Question: I am working with a friend on a little port from the bukkit plugin WorldEdit to the minecraft pocket edition. The scripts are in JavaScript (so forget jQuery).
I was testing my theoretical calculations to check if I can calculate the height of c (hc) if I know the length of a and the beta angle.

Example data:
a: 20 cm
beta: 40deg
Formula to calculate hc:
'''
sin(40)*20
'''
Result:
'''
12.<PHONE>
'''
I tested the formula at Chrome and IE and I got
'''
14.902263209586957
'''
Am I doing something wrong or has my calculator/pc problems?
Greetings
miny
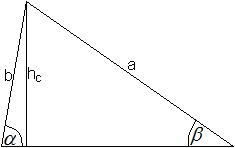
Answer: There are different ways of representing angles (degrees or radians). In your calculation you are using degrees, but the function 'sin' expects radians. So you need to convert degrees to radians.
'''
function degToRad(deg) {
return deg * Math.PI / 180;
}
'''